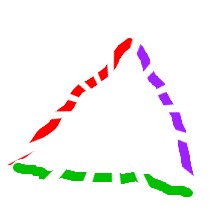
Shape: triangle